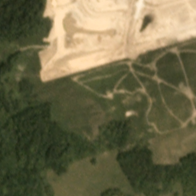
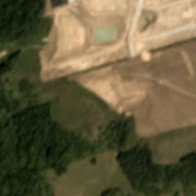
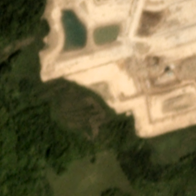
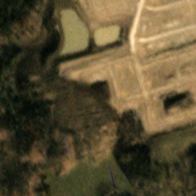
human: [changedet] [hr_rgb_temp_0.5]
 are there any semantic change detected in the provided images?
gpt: vegetation is replaced by the clear land and roads appeared .

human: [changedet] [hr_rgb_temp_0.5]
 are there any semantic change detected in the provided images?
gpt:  many trees are removed and roads are built .

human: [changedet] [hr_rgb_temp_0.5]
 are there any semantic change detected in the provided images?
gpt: lakes  appeared in the upper left side of the scene .

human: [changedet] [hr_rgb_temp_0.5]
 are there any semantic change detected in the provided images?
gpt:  deforestation occured at the bottom .

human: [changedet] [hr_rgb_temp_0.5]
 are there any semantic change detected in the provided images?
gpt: clear land replaced the greenland and road appeared .